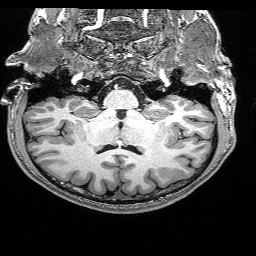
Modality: T1w
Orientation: sagittal